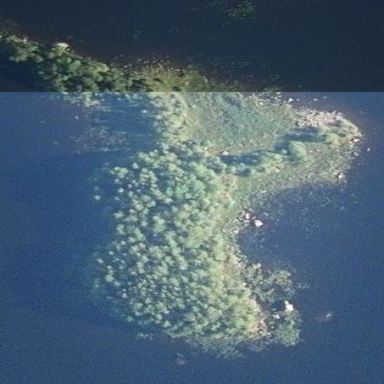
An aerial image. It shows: Islet.